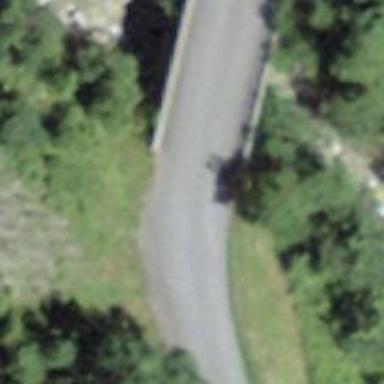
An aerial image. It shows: Unclassified road with bridge.